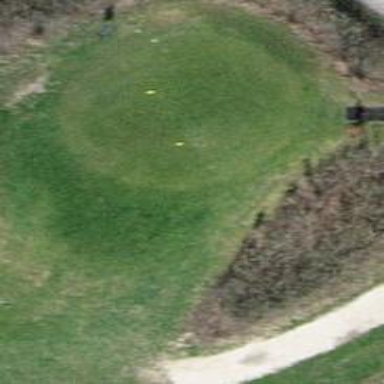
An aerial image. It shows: Golf tee.